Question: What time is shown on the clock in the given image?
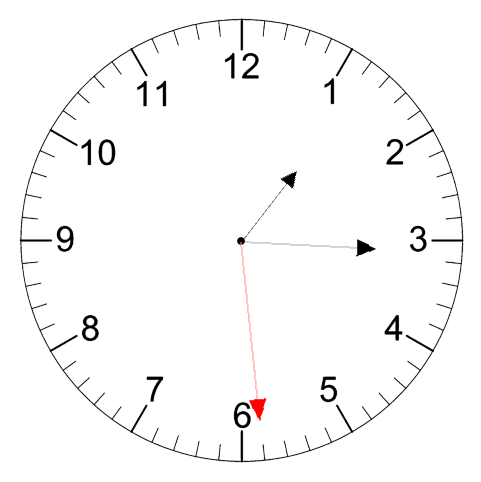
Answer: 01:15:29